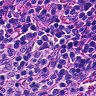
Metastatic tissue present: no